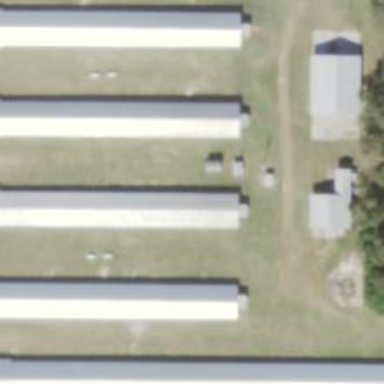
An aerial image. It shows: Poultry farmyard.